Field crop: tomato
Growth stage: 2
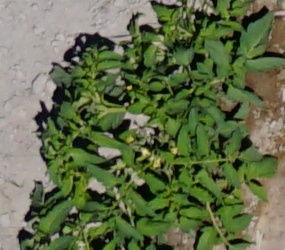
Species: tomato